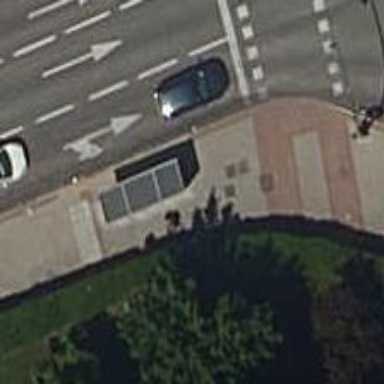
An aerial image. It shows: Bus stop with sheltered platform for public transport.